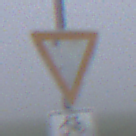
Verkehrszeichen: VorfahrtGewaehren
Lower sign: RichtungsangabeDurchPfeile9
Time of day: MorningAfternoon
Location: Outdoor (RoadRail)
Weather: Overcast
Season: NotSpecified
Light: Natural